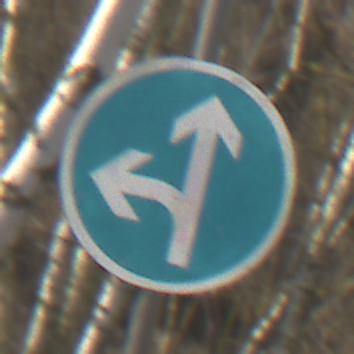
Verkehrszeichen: VorgeschriebeneFahrtrichtungGeradeausOderLinks
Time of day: MorningAfternoon
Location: Outdoor (Nature)
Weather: Clear
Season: Winter
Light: Natural